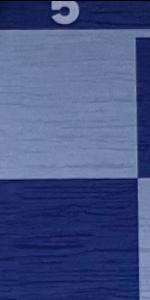
Label: Empty